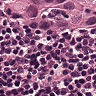
Metastatic tissue present: yes